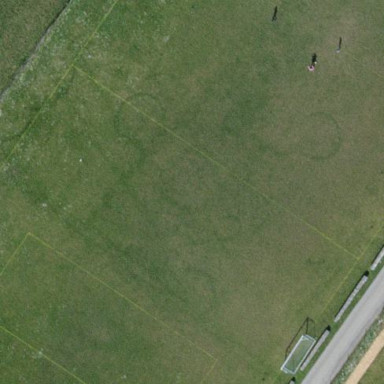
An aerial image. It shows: Soccer pitch for leisureland activities.